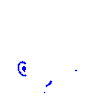
Particle: pion